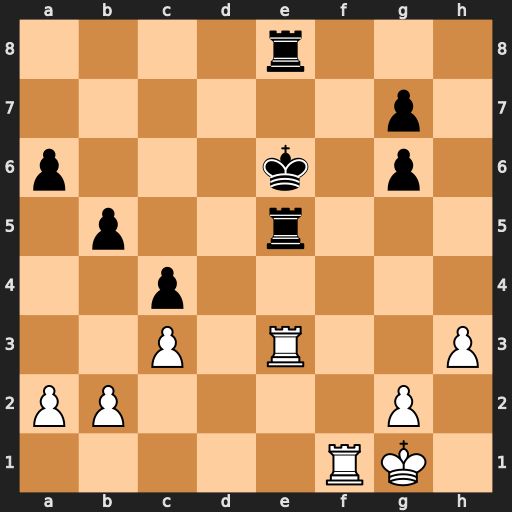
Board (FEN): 4r3/6p1/p3k1p1/1p2r3/2p5/2P1R2P/PP4P1/5RK1
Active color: w
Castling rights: -
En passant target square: -
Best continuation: Rxe5+ Kxe5 Re1+ Kf6 Rxe8